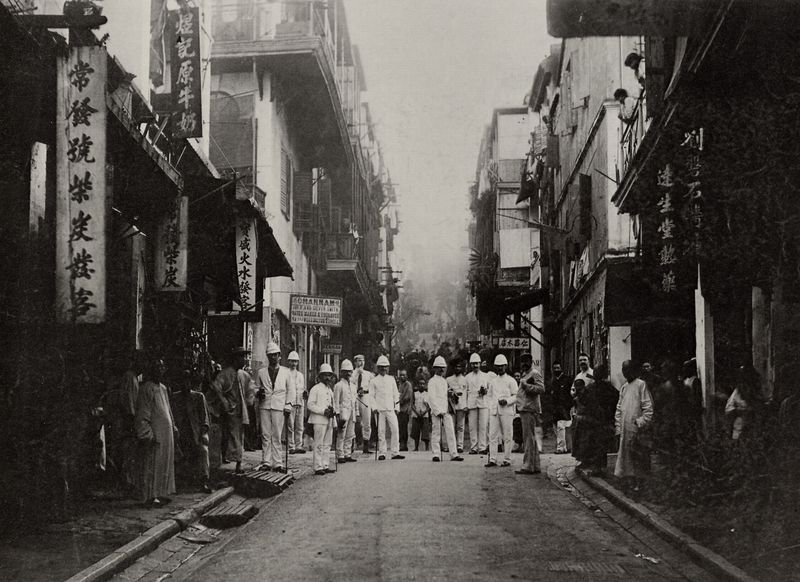
Titel: Seucheninspektoren, Hong Kong
Künstler: Chinesischer Photograph
Schlagwörter: gruppe, himmel, mann, schatten, weiß, menschen, stadt, grau, hüte, licht, männer, schwarz, strasse, szene, zeichen, haus, ansammlung, anzug, anzüge, gruppenportrait, häuser, balkon, japan, schrift, fassaden, strassenansicht, dächer, dunst, nebel, fabrik, werbung, arbeiter, banner, schriftzeichen, balkone, foto, fotografie, photographie, schild, asien, gehweg, polizisten, schilder, schwarzweiß, uniform, demonstration, auflauf, straßenschlucht, helm, photo, china, helme, geschosse, stockwerke, plakate, bauarbeiter, chinese, chinesen, fotogrfafie, schilr, weiße anzüge